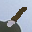
Label: 1